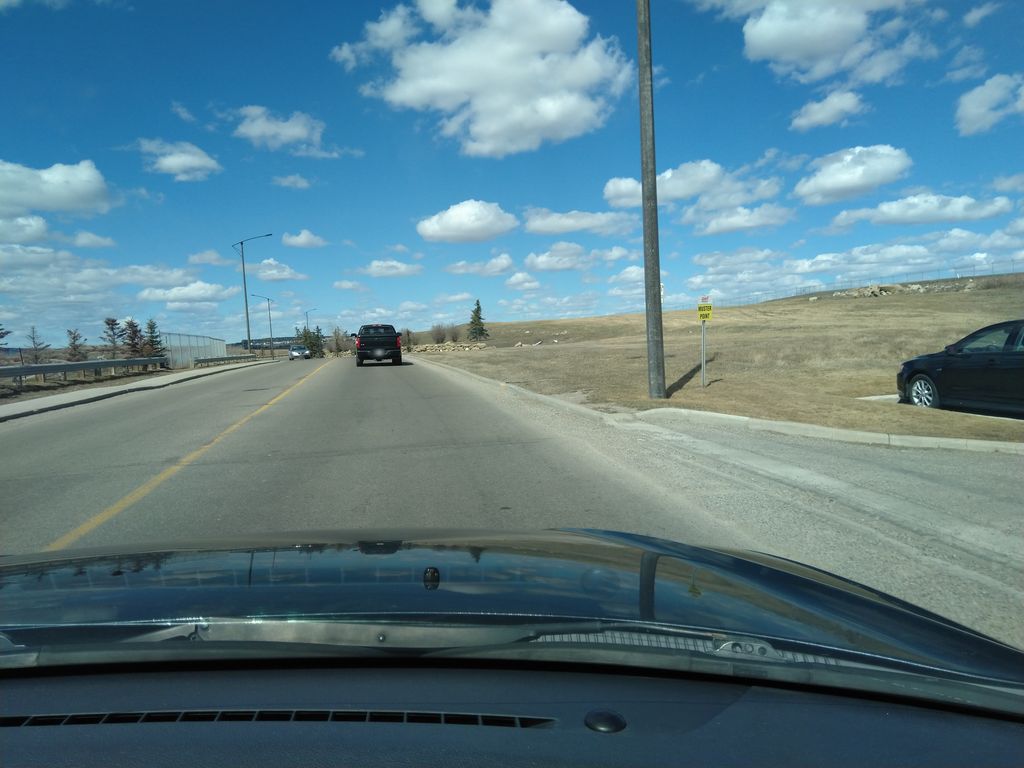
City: calgary